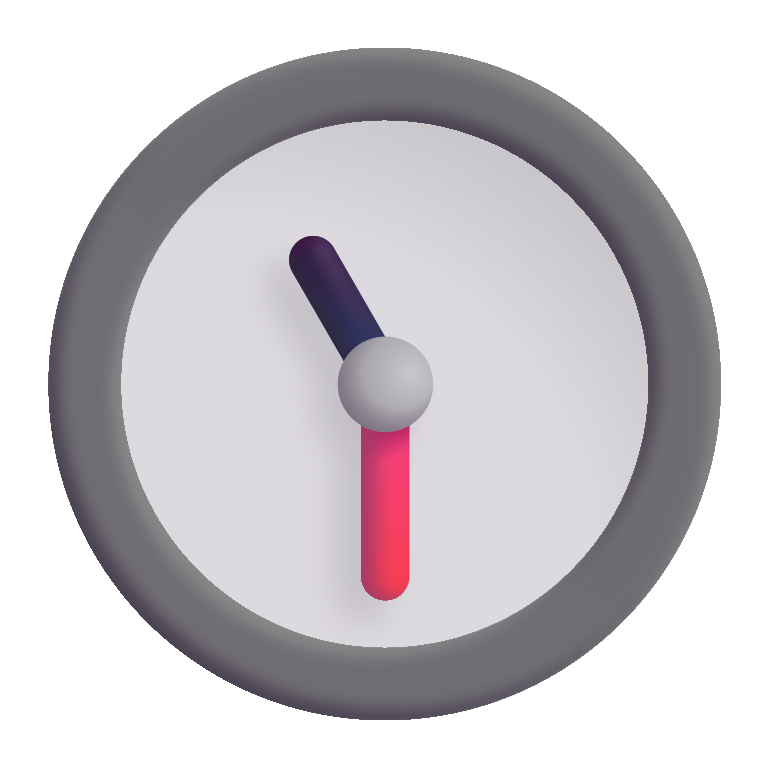
eleven thirty color